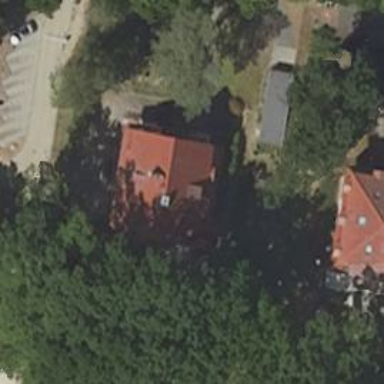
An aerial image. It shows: House with gambrel roof.